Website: apple-inc
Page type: customer-info-address
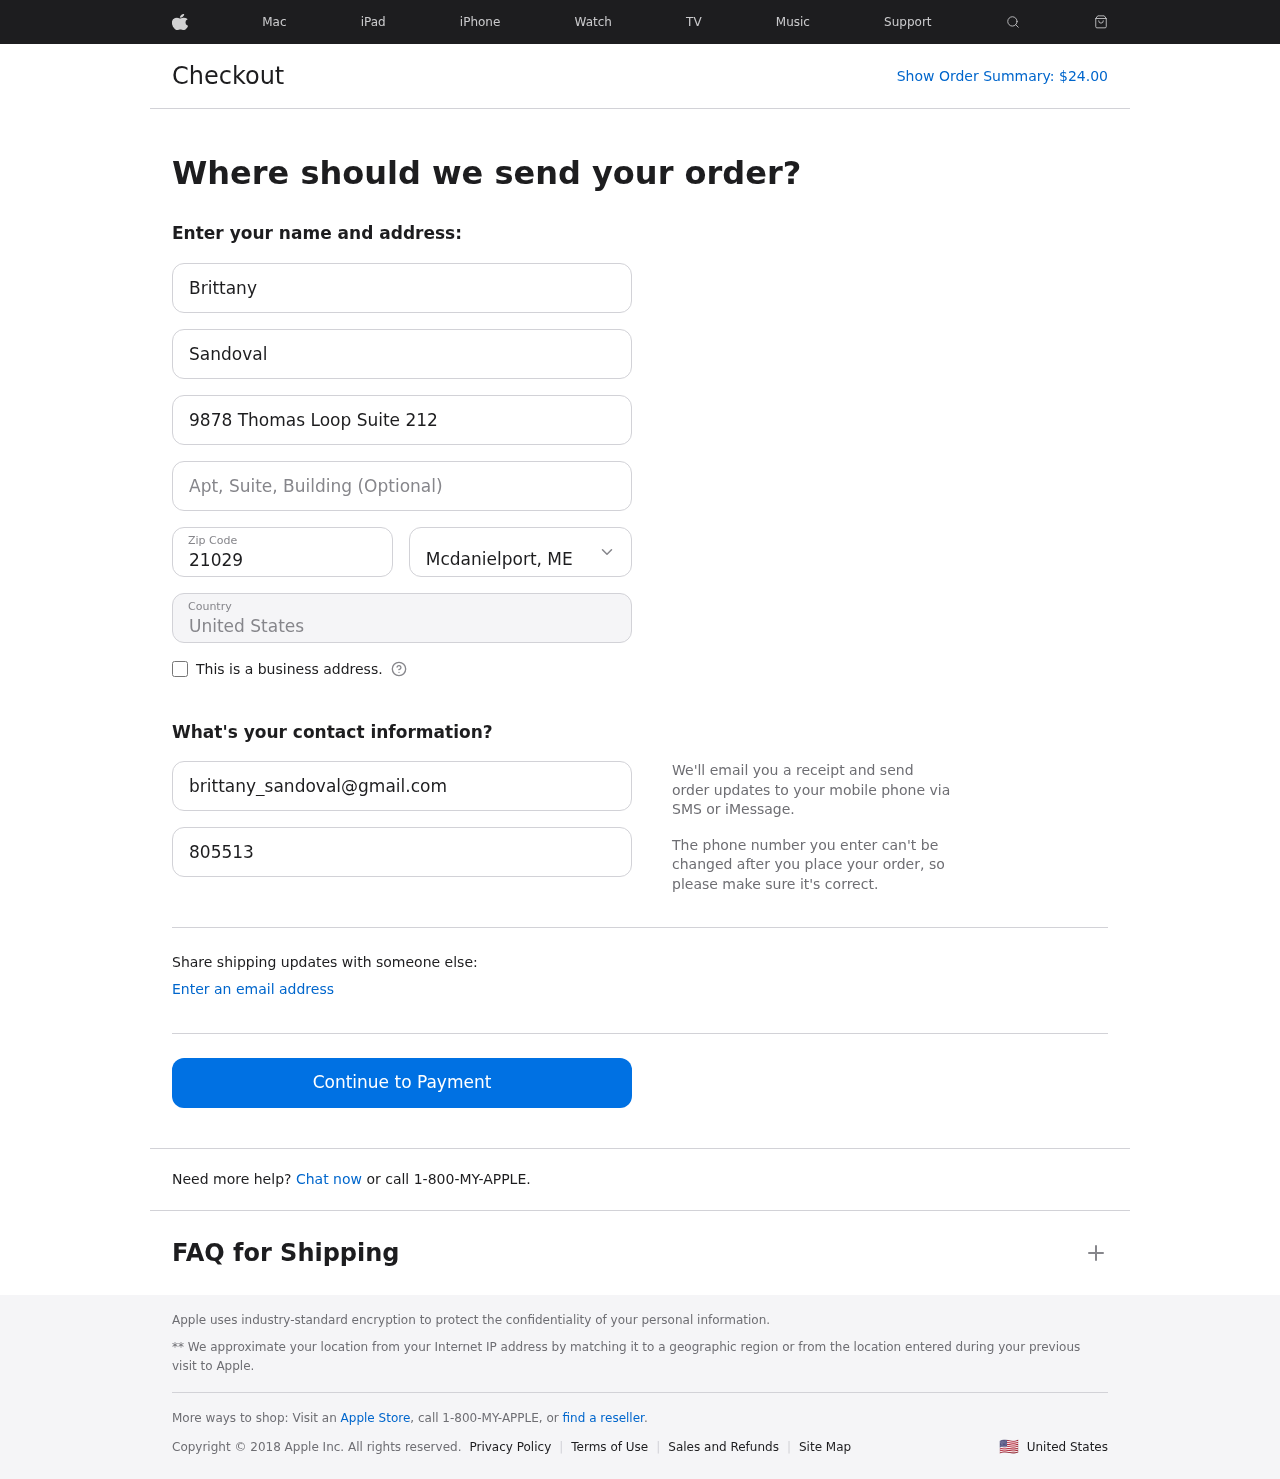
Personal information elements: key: PII_CITY_STATE
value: Mcdanielport, ME
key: PII_COUNTRY
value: United States
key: PII_EMAIL
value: brittany_sandoval@gmail.com
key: PII_FIRSTNAME
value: Brittany
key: PII_LASTNAME
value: Sandoval
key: PII_PHONE
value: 8055136637
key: PII_POSTCODE
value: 21029
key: PII_STREET
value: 9878 Thomas Loop Suite 212
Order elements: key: ORDER_TOTAL
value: $24.00